Field crop: tomato
Growth stage: 1
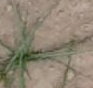
Species: cyperus